Question: I need to draw several arcs in an ArcGIS overlay. I want to make a function where with a location, angle and distance, draw an arc like the attached file.

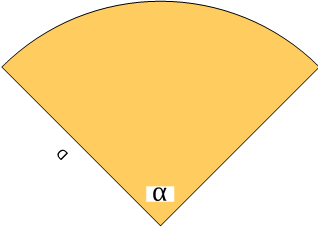
Answer: Looks like you should create a new <URL>.
You then call <URL> on the PolygonBuilder to get the output polygon.
Read the <URL> to make sure you use the right units for the distances.